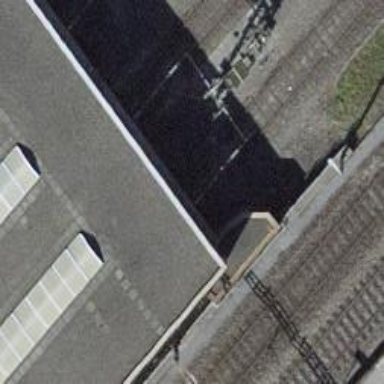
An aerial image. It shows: Rail yard with electrified rails and single track.